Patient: sex F, age 54
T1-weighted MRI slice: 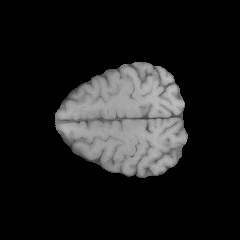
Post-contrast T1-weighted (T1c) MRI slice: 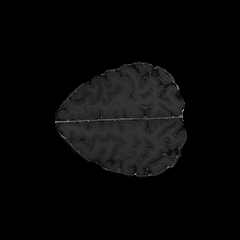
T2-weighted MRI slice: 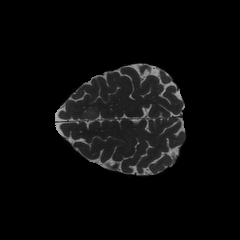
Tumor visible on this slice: no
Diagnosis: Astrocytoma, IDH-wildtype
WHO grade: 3